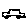
Label: car